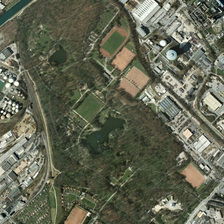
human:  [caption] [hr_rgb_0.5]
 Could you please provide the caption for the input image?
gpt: the park is situated in the open space between downtown areas, including lush plants, playgrounds and lakes .

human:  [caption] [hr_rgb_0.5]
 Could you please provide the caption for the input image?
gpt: the park is situated in the open space between downtown areas, including lush plants, playgrounds and lakes .

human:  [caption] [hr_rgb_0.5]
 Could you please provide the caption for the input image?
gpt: many buildings are around a park with many green trees .

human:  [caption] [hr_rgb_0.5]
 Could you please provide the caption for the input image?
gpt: many buildings are around a park with many green trees .

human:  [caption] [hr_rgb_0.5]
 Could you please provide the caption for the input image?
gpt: many buildings are around a park with many green trees .